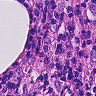
Metastatic tissue present: yes